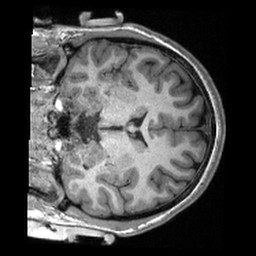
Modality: T1w
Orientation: coronal
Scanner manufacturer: siemens
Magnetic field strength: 3 T
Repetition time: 2.3 s
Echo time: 0.00308 s